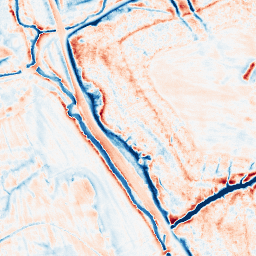
Category: edge_preserving
Decomposition family: anisotropic_diffusion
Decomposition parameters: iterations: 50
kappa: 30
gamma: 0.15
Upsampling method: quintic
Upsampling parameters: scale: 4
Upsampling scale: 4